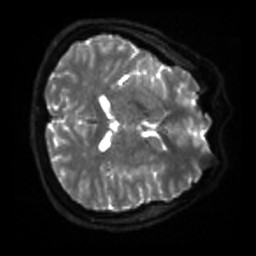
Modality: sbref
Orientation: axial
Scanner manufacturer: siemens
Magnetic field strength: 3 T
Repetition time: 4 s
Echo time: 0.0594 s